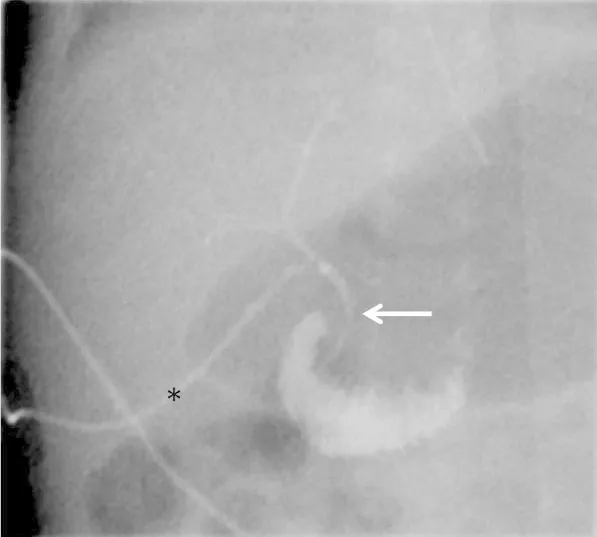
Contrast study via the gall bladder catheter after 8 days of irrigation showing narrow bile ducts and free passage into the duodenum, arrow marking the common bile duct, asterisk marking the catheter placed into the gall bladder.
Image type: radiology (x_ray)